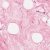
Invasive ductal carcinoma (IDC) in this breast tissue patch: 0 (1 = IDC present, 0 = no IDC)